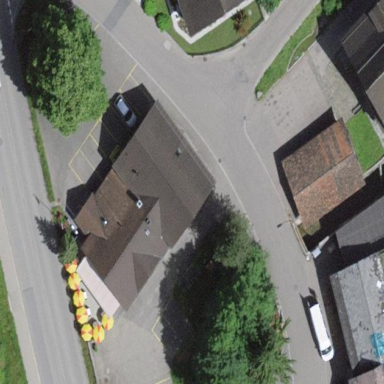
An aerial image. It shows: Retail building.